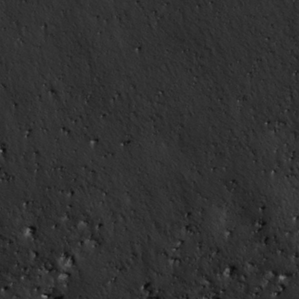
Label: non_frost